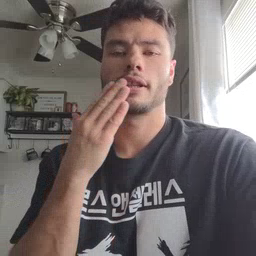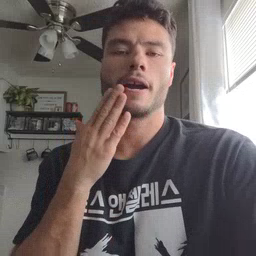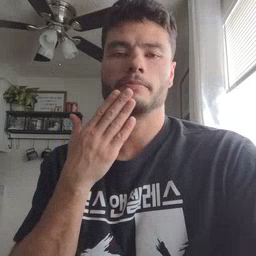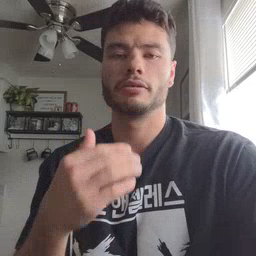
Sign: napkin